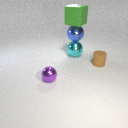
large green rubber cube above large cyan metal sphere